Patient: sex M, age 83
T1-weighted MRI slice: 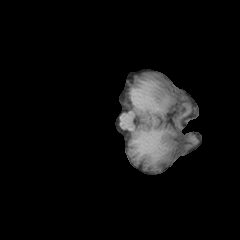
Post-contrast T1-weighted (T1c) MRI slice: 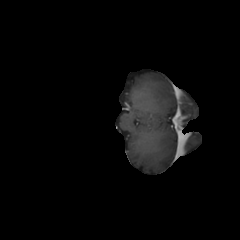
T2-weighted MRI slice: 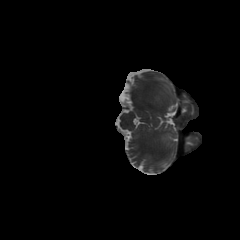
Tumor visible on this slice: no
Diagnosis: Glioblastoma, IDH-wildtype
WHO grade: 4